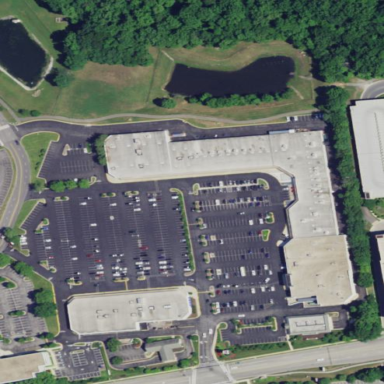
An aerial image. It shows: Retail area.